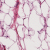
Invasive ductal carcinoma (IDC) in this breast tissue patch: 0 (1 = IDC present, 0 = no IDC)